Question: I'm using the 'HorizontalListView' provided <URL>, and I'm trying to show custom views with a fixed height and width, like this:
'''
public class MyView extends View {
public MyView(Context context) {
super(context);
init();
}
private void init() {
setBackgroundColor((int) (Math.random() * Integer.MAX_VALUE));
}
@Override
protected void onLayout(boolean changed, int left, int top, int right, int bottom) {
super.onLayout(changed, left, top, right, bottom);
int h = getHeight(); // shows 255, correct height
}
@Override
protected void onMeasure(int widthMeasureSpec, int heightMeasureSpec) {
int w = MeasureSpec.makeMeasureSpec(425, MeasureSpec.EXACTLY);
int h = MeasureSpec.makeMeasureSpec(255, MeasureSpec.EXACTLY);
super.onMeasure(w, h);
}
}
'''
When showing this 'MyView' in a normal 'LinearLayout', the height and width are perfect. However, when I show the view in the 'HorizontalListView', the width is perfect, but the height is not. See this screenshot:

The width is 425px, which is correct, the height is only 160px instead of 255.
In the source of the 'HorizontalListView' there is this method:
'''
private void addAndMeasureChild(final View child, int viewPos) {
LayoutParams params = child.getLayoutParams();
if(params == null) {
params = new LayoutParams(LayoutParams.FILL_PARENT, LayoutParams.FILL_PARENT);
}
addViewInLayout(child, viewPos, params, true);
child.measure(MeasureSpec.makeMeasureSpec(getWidth(), MeasureSpec.AT_MOST),
MeasureSpec.makeMeasureSpec(getHeight(), MeasureSpec.AT_MOST));
}
'''
Is there something I should change in this method, or is there something else to make this work?
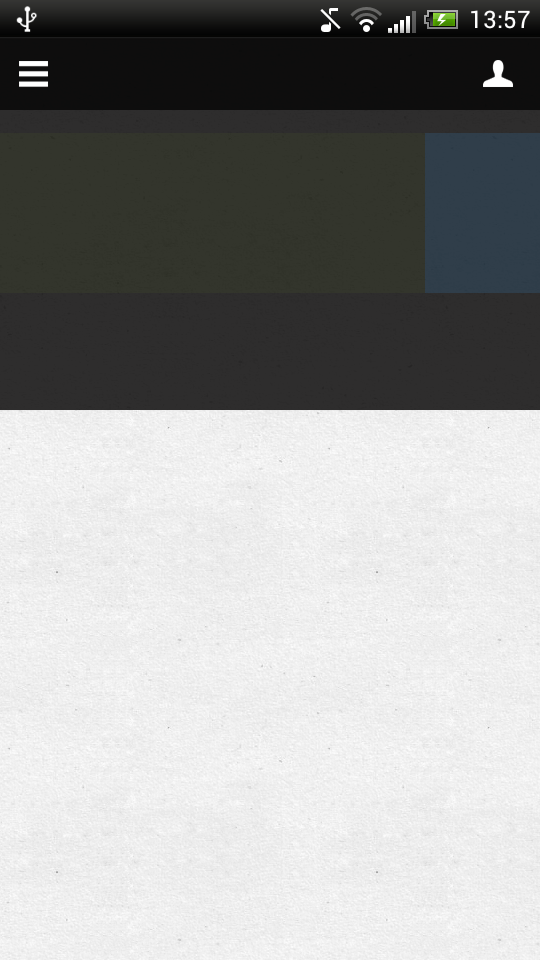
Answer: When you do 'int h = MeasureSpec.makeMeasureSpec(255, MeasureSpec.EXACTLY);', that 255 value is a PX value. If you said the height was 200 in the XML that value will be adjusted according to the device. Not sure if the screen shown is HDPI or XHDPI (my guess is the latter), it will be multiplied, so your 200 DP becomes 300 PX in an HDPI phone (x1.5). You can either use a PX value in the XML or you can define a <URL> DP value that's 200DP in a values.xml.
The preference would be the latter. You can use that dimension value in your XML and retrieve that from the Resources when you create your View. That means that if at some point you want to make it bigger you can just change one value and you're done.
I see you found the real problem. In any case, you should still use the dimension approach, it will make your code cleaner and it will work in any phone (255 will only look right in a specific combination).